You are looking at the raw vibration waveform of a rotating shaft. Based on the visible evidence, which rotor condition applies: normal, misalignment, unbalance, looseness?
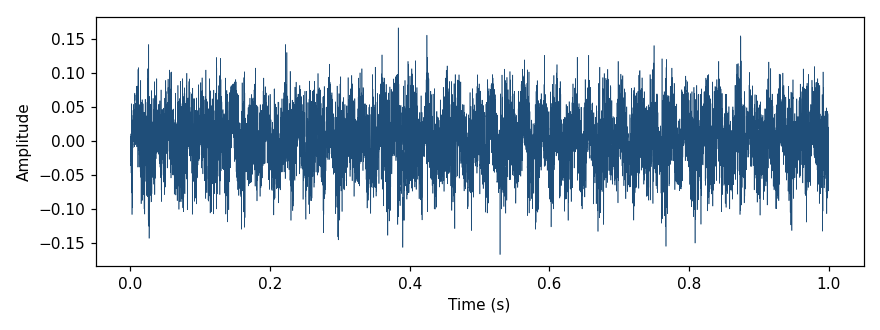
Answer: looseness